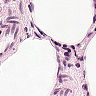
Metastatic tissue present: no